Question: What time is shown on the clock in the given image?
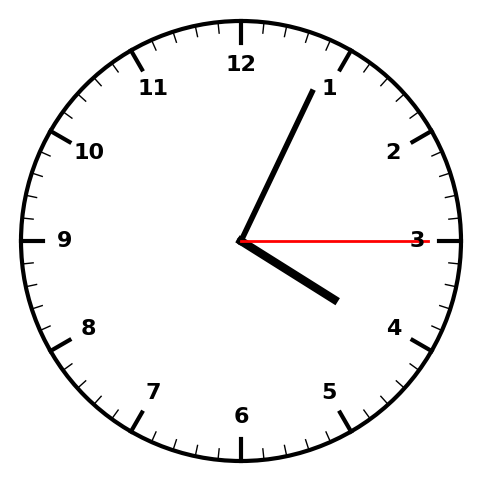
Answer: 04:04:15